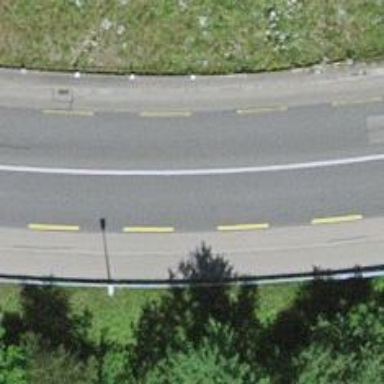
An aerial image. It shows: Primary road with asphalt surface and designated cycle lane.